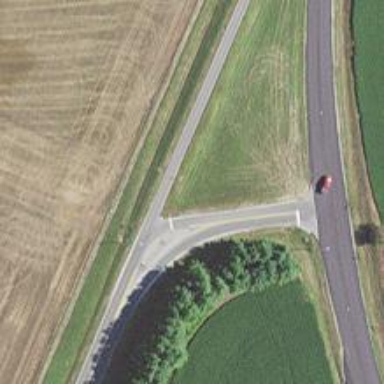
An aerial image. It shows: Tertiary link road.